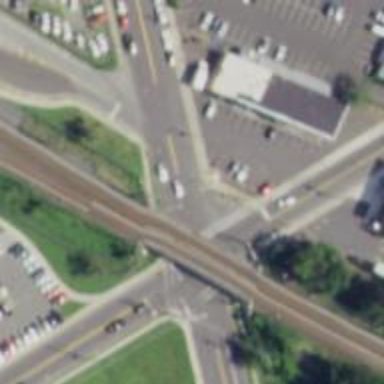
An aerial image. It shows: Zebra crossing on the road.